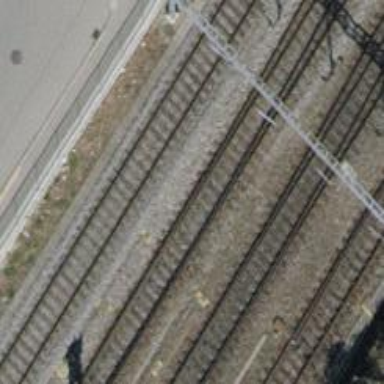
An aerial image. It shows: Railway with electrified contact lines.